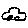
Label: car